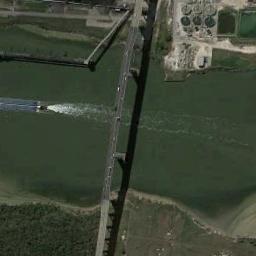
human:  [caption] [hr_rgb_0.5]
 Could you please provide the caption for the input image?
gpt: A bridge built on a dark green river and a boat on the river .

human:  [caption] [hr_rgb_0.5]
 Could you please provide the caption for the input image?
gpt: There is a bridge over the river next to a boat .

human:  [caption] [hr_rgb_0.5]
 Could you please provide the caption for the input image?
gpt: A bridge connects the land on both sides of the turquoise river  There is a boat in the river  There are many round buildings on the land .

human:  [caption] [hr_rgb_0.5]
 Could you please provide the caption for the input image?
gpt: There are vehicles on the bridge, And the water under the bridge is muddy .

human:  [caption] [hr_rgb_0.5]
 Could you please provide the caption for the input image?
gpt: Many  plants are around the bridge .